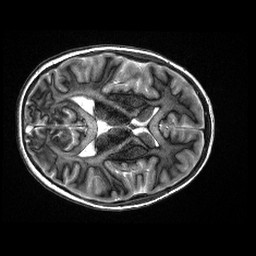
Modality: MP2RAGE
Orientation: axial
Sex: female
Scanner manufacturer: siemens
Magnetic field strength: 3 T
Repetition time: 5 s
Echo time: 0.00368 s